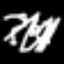
Label: frog